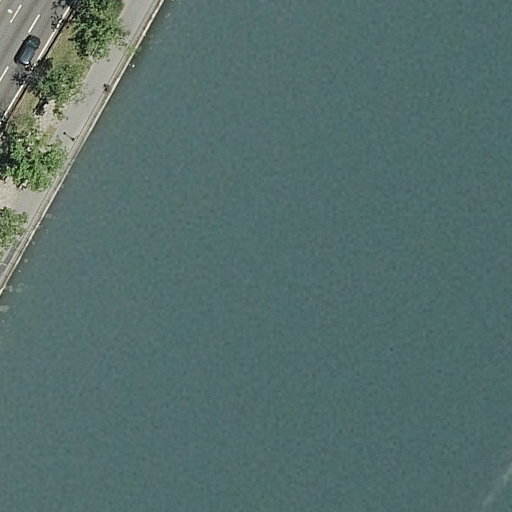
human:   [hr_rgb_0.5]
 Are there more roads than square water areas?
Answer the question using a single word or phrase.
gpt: yes

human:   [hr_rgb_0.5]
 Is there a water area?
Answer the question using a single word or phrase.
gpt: yes

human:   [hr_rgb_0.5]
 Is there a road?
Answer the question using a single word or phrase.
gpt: yes

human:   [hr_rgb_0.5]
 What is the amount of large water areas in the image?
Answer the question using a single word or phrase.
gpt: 1

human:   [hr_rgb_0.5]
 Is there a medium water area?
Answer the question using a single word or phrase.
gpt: no

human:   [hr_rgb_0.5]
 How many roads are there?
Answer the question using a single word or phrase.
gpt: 2

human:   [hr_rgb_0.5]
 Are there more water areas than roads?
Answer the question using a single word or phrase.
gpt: no

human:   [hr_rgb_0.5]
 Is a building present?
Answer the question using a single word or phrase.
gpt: no

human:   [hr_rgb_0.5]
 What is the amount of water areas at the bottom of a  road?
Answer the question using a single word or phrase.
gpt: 0

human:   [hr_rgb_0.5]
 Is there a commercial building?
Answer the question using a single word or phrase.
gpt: no

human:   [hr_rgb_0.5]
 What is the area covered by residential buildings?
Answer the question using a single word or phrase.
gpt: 0m2

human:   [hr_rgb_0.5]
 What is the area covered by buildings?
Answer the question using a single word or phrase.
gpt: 0m2

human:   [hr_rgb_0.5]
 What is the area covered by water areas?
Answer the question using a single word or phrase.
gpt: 9643m2

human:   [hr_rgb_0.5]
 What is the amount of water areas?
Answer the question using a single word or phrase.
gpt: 1

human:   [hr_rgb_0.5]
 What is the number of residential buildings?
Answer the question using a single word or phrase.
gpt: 0

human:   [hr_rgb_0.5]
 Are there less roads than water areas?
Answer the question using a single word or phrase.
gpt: no

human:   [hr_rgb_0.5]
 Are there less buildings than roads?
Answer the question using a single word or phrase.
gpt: yes

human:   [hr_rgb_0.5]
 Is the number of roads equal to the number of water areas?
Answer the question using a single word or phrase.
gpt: no

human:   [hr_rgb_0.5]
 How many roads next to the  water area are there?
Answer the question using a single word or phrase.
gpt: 2

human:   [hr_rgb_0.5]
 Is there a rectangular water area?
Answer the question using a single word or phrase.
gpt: yes

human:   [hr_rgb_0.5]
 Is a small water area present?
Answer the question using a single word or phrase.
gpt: no

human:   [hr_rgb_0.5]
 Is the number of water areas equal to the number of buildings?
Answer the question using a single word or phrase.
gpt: no

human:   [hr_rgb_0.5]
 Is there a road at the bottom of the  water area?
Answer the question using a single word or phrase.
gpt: no

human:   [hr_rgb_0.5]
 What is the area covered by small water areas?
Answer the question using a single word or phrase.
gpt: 0m2

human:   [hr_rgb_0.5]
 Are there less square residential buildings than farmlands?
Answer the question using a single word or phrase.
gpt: no

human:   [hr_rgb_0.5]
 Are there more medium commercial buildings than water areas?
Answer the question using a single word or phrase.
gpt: no

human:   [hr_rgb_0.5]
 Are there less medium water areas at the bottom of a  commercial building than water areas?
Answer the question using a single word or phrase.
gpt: yes

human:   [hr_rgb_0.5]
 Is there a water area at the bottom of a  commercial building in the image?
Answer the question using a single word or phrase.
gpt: no

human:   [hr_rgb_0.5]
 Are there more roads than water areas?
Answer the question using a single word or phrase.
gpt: yes

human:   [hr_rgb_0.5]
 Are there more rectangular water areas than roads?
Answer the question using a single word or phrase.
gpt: no

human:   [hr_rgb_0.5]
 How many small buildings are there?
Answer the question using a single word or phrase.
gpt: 0

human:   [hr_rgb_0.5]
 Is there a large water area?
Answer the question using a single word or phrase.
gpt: yes

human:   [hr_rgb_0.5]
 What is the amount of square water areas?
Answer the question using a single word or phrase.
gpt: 0

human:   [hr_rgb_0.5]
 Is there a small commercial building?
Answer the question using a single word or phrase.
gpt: no

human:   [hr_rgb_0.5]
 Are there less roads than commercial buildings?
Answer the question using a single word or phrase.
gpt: no

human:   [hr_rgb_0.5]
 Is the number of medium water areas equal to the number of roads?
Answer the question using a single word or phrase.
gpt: no

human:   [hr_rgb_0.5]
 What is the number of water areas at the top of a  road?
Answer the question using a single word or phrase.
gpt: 0

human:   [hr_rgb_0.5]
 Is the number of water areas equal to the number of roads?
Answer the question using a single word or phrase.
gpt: no

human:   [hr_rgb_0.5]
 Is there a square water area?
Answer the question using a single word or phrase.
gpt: no

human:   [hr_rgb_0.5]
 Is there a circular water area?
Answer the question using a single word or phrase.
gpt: no

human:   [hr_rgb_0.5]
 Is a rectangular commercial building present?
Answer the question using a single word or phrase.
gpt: no

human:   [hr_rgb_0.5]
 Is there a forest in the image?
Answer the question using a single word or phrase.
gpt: no

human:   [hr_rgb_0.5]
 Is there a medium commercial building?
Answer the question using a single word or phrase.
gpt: no

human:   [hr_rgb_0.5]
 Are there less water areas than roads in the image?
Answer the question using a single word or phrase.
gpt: yes

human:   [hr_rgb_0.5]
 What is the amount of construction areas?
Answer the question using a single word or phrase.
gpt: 0

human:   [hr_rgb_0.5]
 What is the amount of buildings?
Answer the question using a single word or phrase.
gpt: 0

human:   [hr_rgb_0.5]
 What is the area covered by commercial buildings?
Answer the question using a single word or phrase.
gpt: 0m2

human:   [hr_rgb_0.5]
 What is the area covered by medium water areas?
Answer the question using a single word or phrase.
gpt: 0m2

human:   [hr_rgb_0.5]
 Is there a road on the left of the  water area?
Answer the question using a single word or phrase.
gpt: yes

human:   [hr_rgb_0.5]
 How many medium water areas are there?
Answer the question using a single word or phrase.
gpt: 0

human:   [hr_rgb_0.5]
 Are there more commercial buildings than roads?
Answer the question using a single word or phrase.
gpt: no

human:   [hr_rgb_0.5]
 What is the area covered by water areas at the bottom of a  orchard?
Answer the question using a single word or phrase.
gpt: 0m2

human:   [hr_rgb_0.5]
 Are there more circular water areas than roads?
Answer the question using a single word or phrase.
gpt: no

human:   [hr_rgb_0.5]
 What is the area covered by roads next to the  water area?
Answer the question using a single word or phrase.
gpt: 0m2

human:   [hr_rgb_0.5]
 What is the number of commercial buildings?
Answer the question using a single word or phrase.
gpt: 0

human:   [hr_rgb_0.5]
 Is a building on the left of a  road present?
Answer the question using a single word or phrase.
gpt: no

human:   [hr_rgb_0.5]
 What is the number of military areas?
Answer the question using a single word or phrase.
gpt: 0

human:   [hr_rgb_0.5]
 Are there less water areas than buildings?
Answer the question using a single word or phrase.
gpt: no

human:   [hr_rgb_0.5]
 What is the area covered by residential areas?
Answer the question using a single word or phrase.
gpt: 0m2

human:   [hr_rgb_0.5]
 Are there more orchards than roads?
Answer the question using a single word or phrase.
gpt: no

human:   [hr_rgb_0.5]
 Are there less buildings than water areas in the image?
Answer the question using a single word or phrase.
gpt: yes

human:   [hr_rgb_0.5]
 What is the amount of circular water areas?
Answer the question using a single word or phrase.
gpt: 0

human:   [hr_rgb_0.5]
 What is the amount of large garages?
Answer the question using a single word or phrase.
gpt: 0

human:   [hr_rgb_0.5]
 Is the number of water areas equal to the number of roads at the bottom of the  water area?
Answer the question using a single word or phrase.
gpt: no